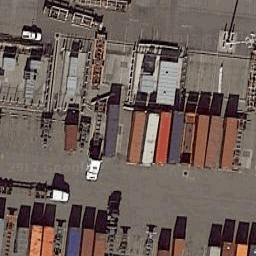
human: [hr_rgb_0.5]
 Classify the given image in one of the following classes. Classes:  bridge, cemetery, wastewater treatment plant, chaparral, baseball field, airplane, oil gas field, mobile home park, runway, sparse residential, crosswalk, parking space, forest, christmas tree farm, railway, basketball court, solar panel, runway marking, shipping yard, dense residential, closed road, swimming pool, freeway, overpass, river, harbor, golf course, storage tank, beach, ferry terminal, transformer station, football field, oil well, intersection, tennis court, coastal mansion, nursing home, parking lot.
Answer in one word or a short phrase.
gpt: shipping yard